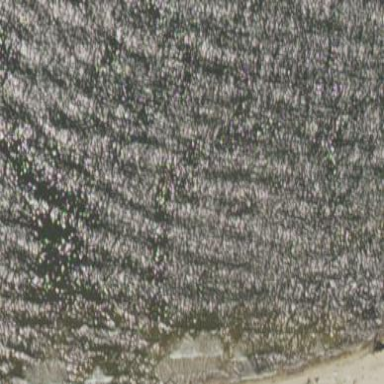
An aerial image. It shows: Sandy beach with natural surface.